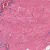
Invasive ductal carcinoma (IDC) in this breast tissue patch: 1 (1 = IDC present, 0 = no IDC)